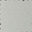
Piece: xx